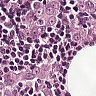
Metastatic tissue present: yes